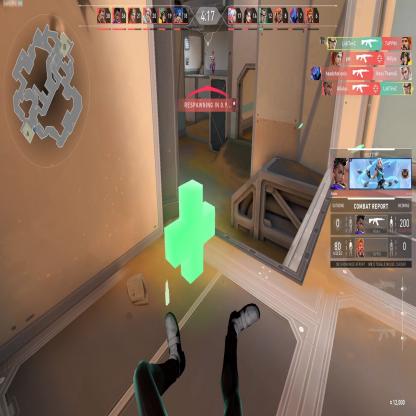
Label: enemy